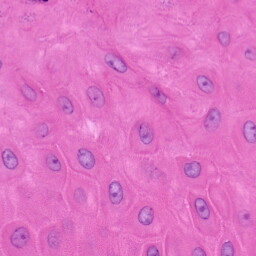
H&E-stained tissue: Skin